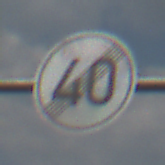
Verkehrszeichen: EndeGeschwindigkeit40
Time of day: MorningAfternoon
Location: Outdoor (Nature)
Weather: PartlyCloudy
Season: NotSpecified
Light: Natural